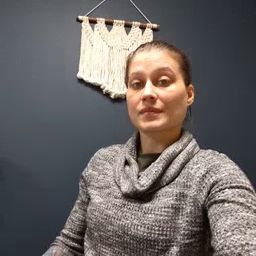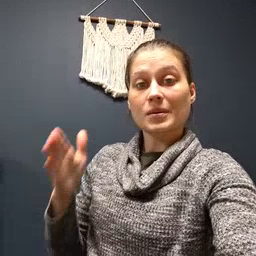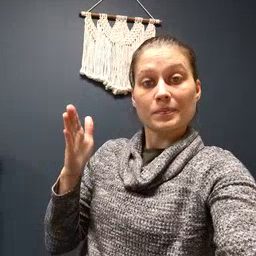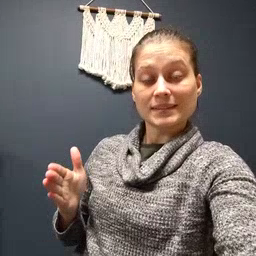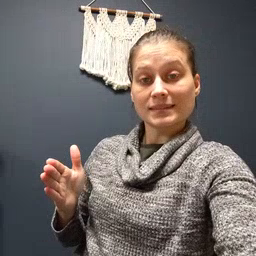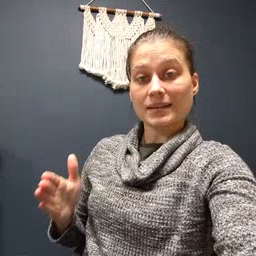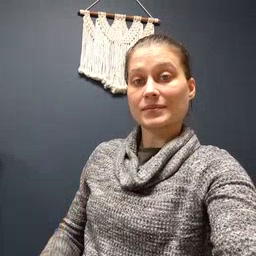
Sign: beside